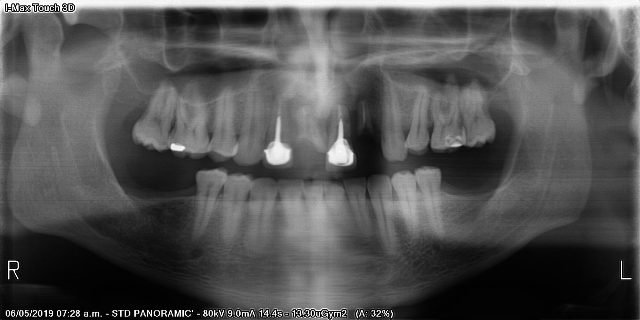
adult